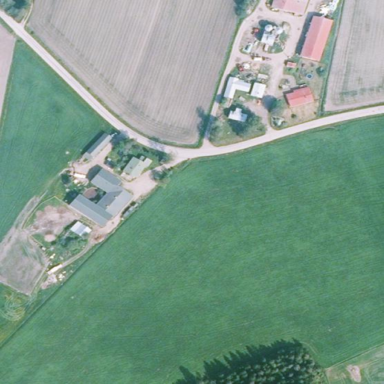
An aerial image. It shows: Farmyard area.